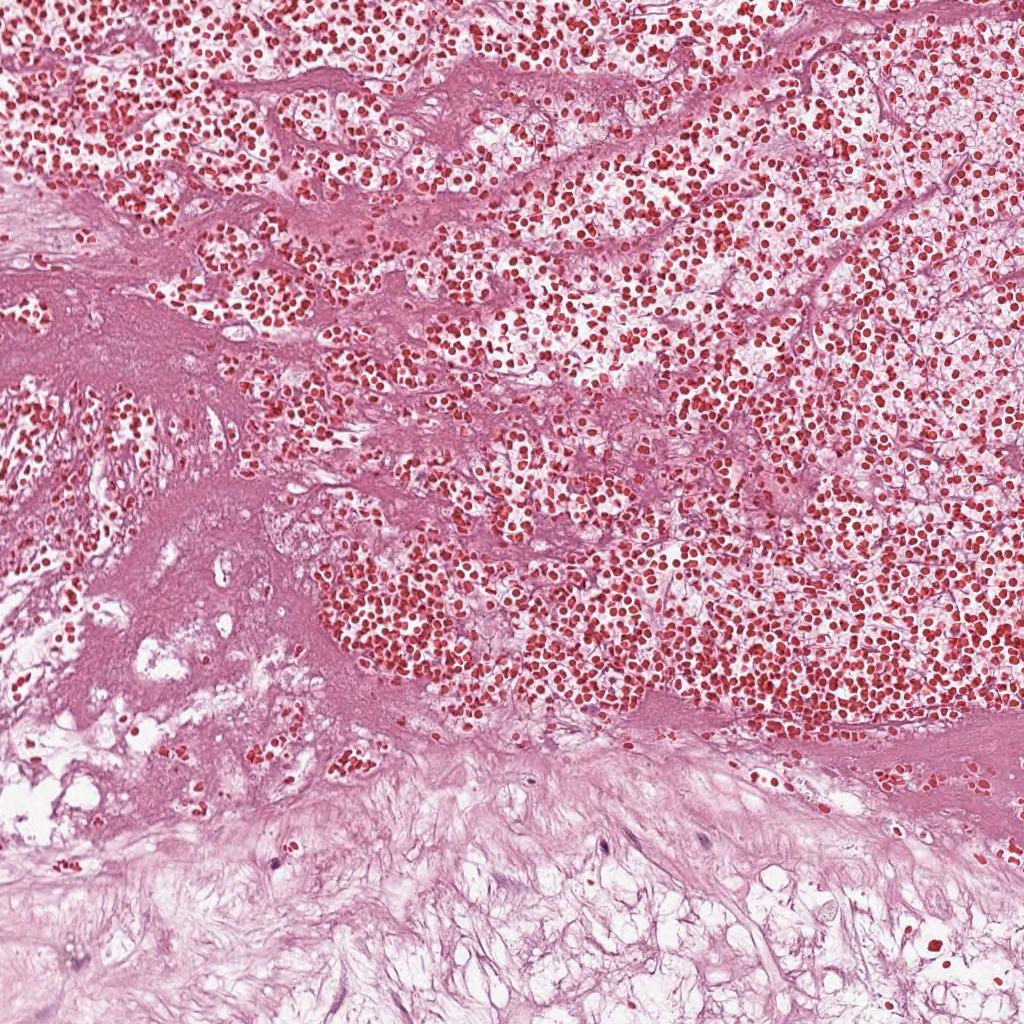
Label: Non-Viable-Tumor